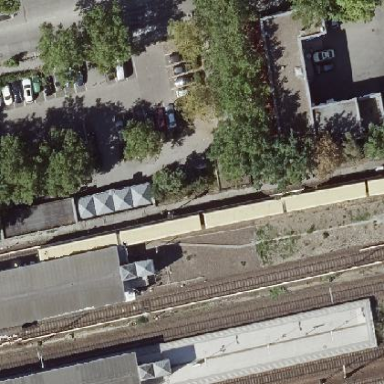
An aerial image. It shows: Platform for public transport and railway services.